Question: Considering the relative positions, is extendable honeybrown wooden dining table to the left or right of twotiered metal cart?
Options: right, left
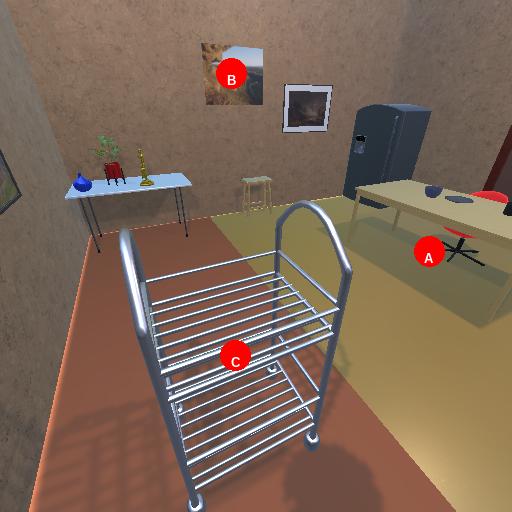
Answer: right